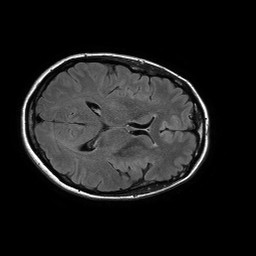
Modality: FLAIR
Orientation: axial
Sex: female
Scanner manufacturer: philips
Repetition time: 11 s
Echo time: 0.125 s